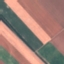
Land use / land cover class: AnnualCrop